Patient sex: M
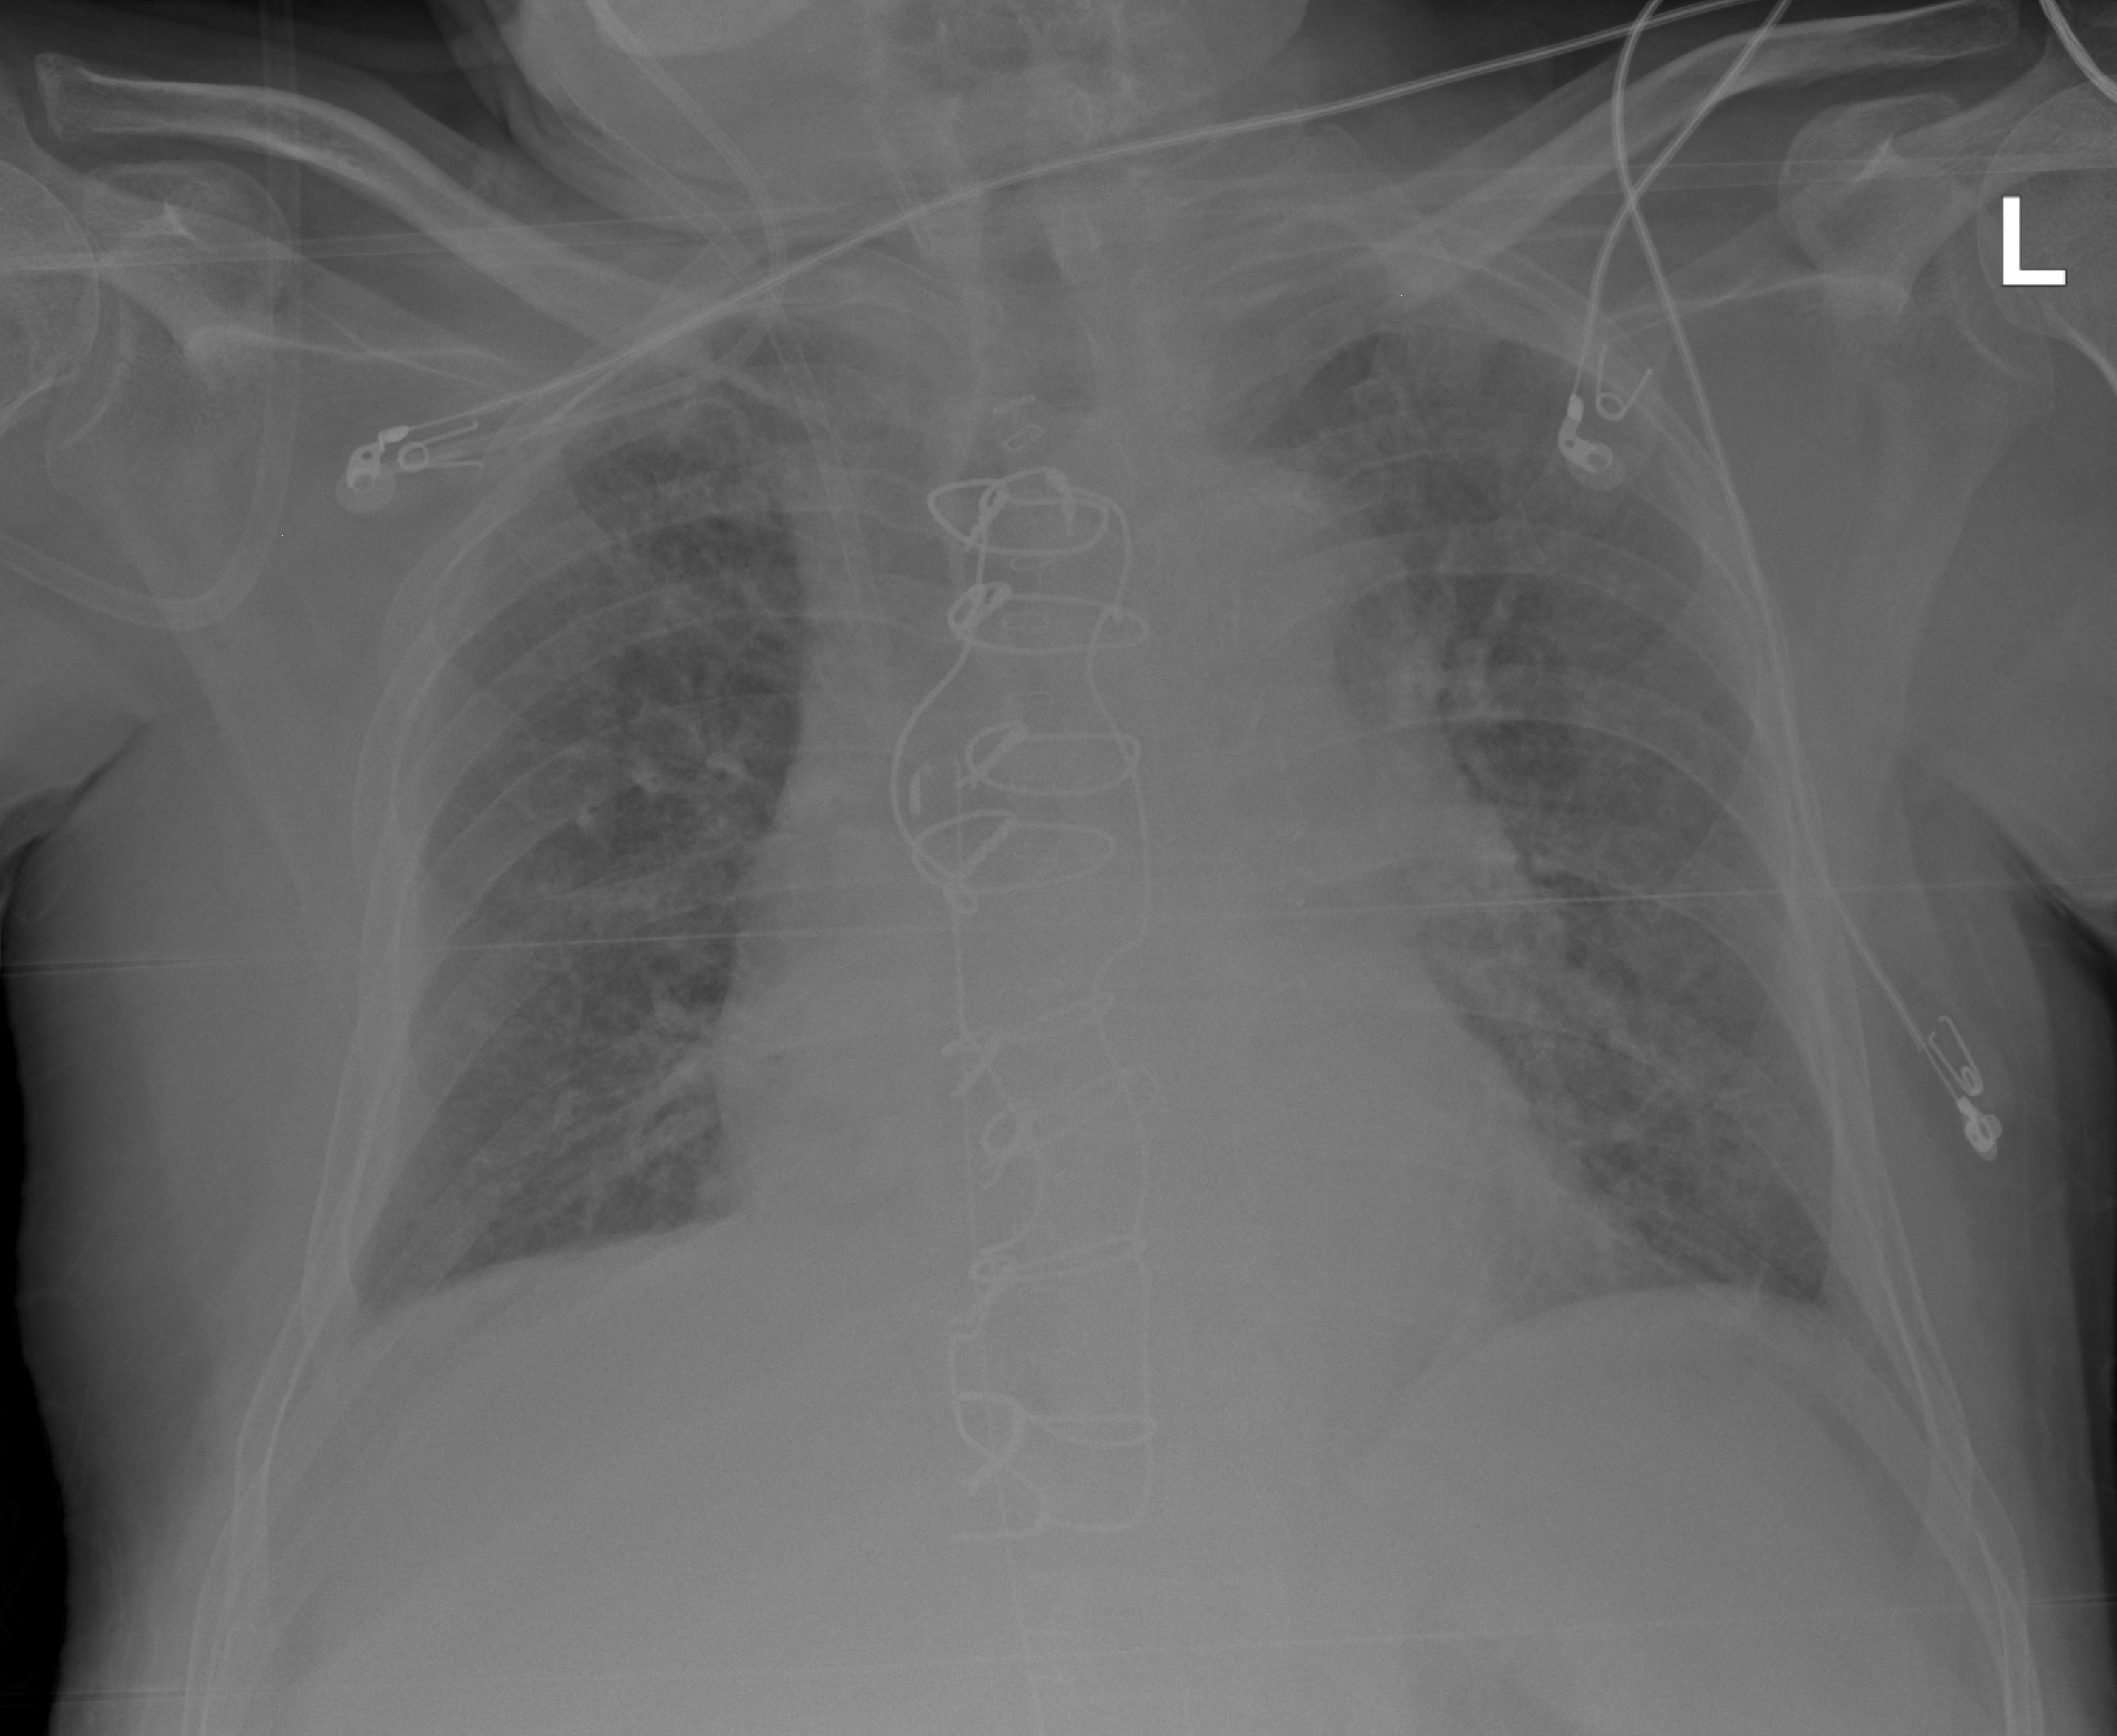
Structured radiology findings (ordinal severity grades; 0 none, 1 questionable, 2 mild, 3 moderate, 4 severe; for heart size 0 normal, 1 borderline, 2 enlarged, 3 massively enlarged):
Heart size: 1
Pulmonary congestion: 2
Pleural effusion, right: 0
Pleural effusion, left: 0
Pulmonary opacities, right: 0
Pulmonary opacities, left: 0
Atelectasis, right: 0
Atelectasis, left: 0